Question: I am integrating AWS with my php website. I know how to send a simple text email to user.
But I want to send something formatted and images in that like this.

How can i send something like this using AWS(Amazon Web Service) ?
Is there documentation available on how to send this kind of an email?
Any Help would be appreciated.
Thanks In Advance.
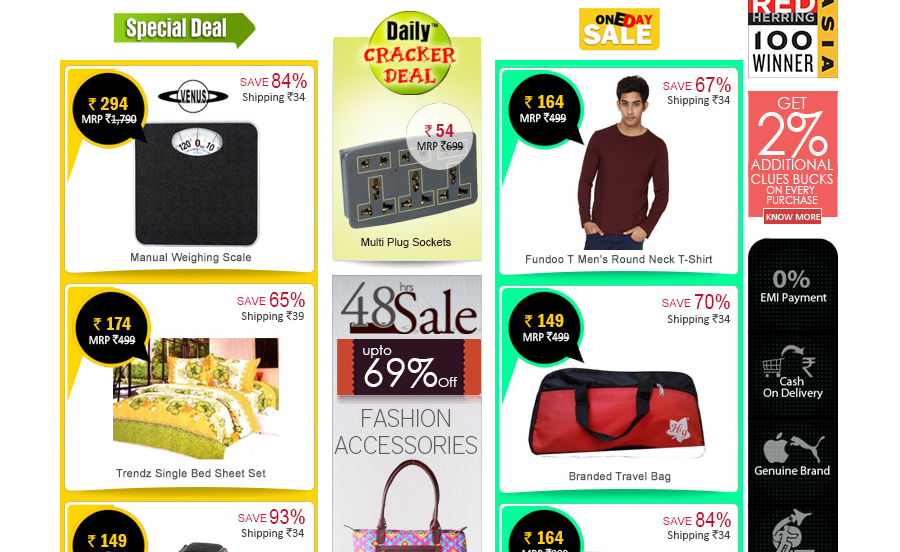
Answer: I have done it using tables.
We can not use internal or external CSS in email. We can use the inline CSS. But in html email it's best to use tables.